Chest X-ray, PA view. Patient: 26 years old, sex F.
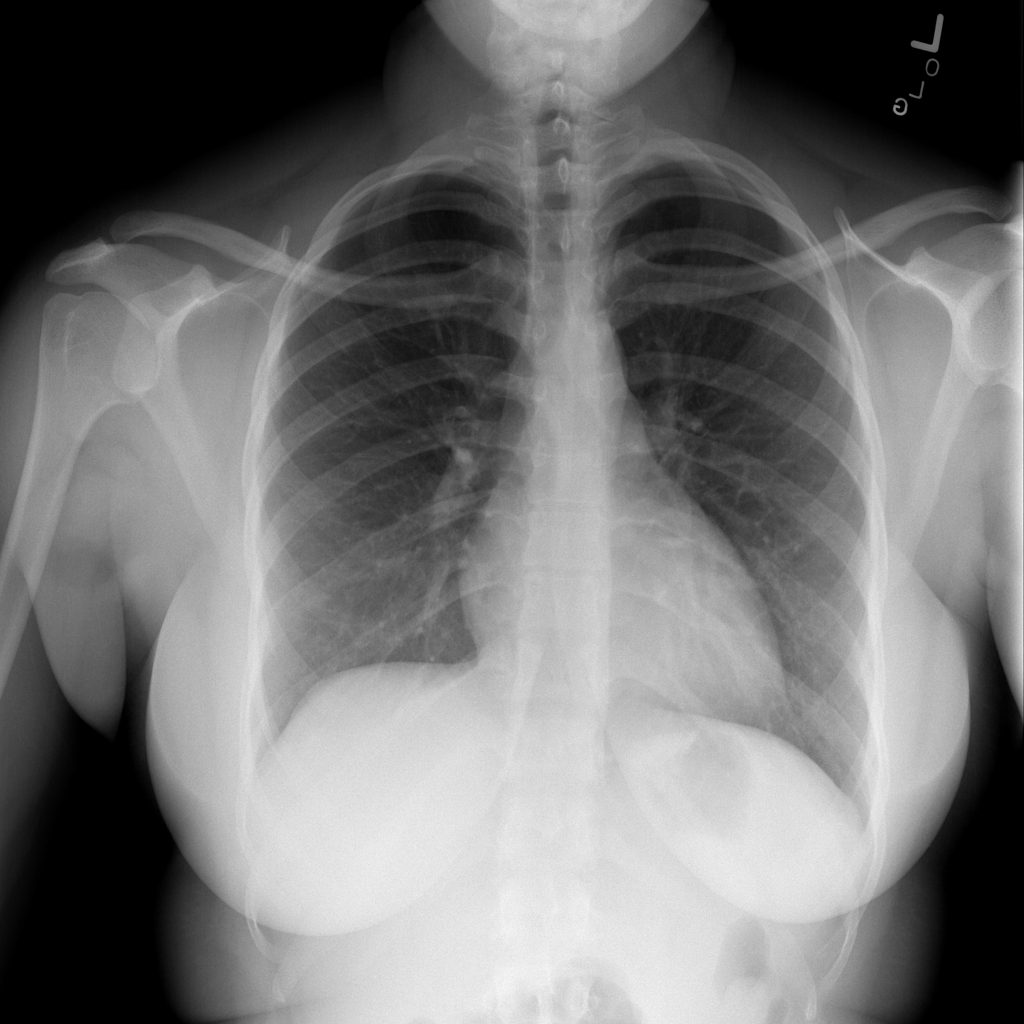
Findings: Cardiomegaly